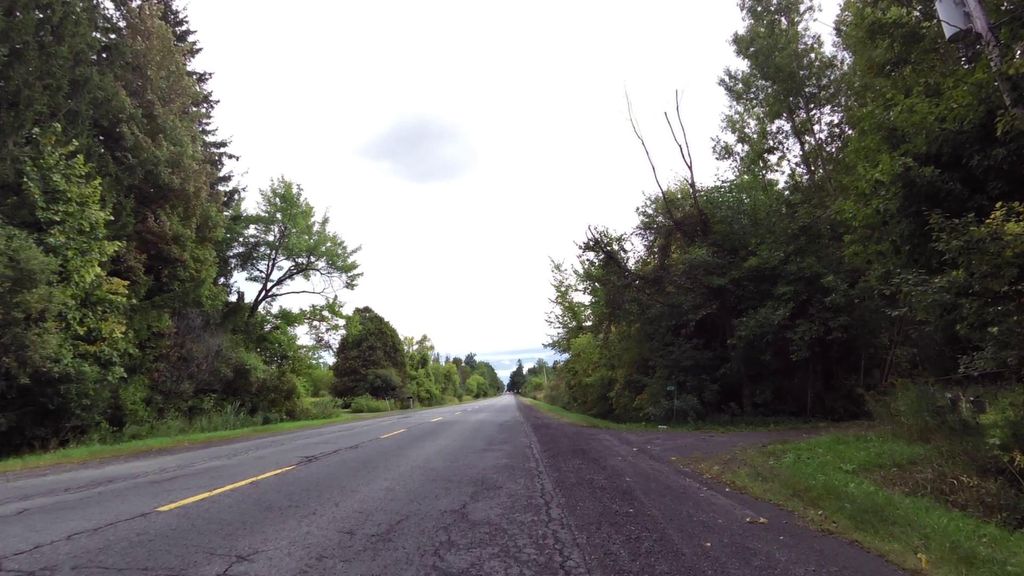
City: ottawa-gatineau